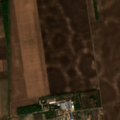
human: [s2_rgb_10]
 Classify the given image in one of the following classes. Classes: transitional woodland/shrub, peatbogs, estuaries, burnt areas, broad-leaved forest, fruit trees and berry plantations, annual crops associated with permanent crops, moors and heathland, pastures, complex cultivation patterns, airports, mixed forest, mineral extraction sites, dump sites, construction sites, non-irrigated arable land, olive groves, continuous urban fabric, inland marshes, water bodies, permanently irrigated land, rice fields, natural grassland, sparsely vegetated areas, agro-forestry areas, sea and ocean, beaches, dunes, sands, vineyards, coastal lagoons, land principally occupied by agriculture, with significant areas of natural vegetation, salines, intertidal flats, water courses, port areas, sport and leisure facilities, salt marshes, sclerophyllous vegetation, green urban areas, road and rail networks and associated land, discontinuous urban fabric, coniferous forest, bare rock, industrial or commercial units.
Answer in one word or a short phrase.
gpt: industrial or commercial units, non-irrigated arable land